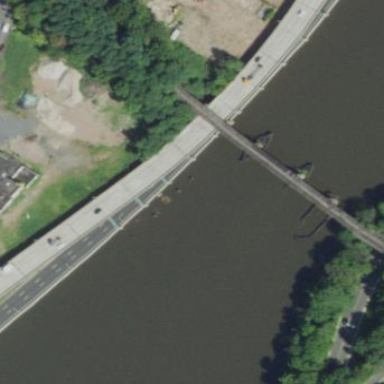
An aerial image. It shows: Man-made bridge.